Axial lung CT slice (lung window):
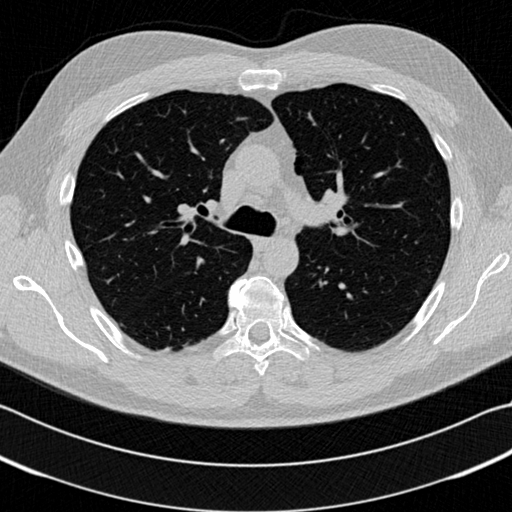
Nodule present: no